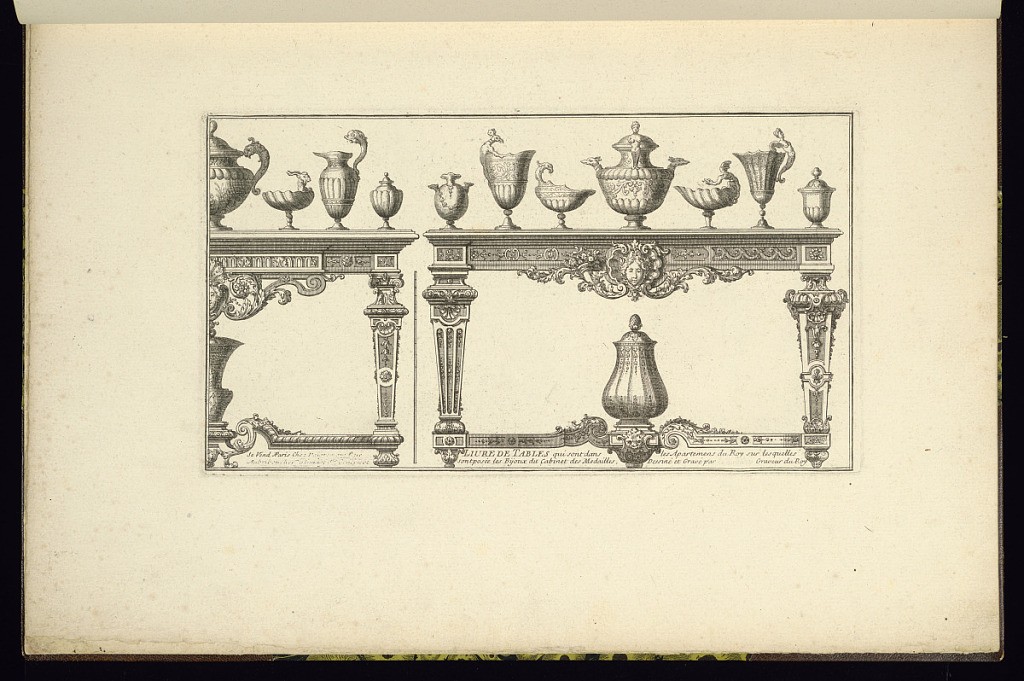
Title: Table Design with Vases
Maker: Pierre Lepautre, French, 1652–1716
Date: late 17th–early 18th century
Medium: Etching on laid paper
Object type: Print
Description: One and a half console table designs with garniture of vases placed on top. At the left, only the right half of the table is shown; under this table is the inscription with the publisher's information, partially burnished out. The table on the right is complete, although the design is divided. Each half of the table features a variation of design: on the left cornice, floral ornamentation, on the right cornice, wave design. The left table leg is fluted, the right table has scallop and floral ornamentation. The vases on the table are likewise mirrored with variations; the middle, lidded vase is surrounded on either side by a lamp, a pitcher, and a smaller vase. The title and designer information is printed below the table on the right. The name of the publisher, designer and engraver has been burnished out on the plate. The plate is not numbered.